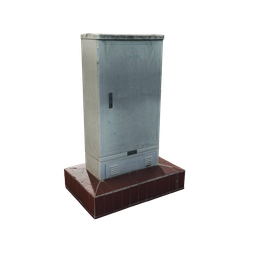
Label: electronics